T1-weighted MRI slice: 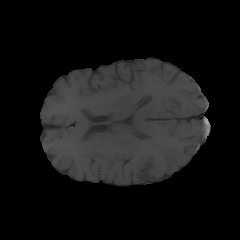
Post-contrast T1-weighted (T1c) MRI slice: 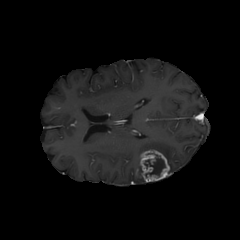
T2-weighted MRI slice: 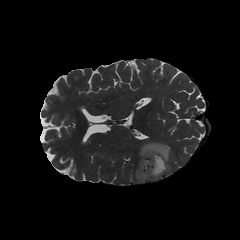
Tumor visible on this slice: yes